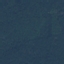
Land use / land cover: Forest